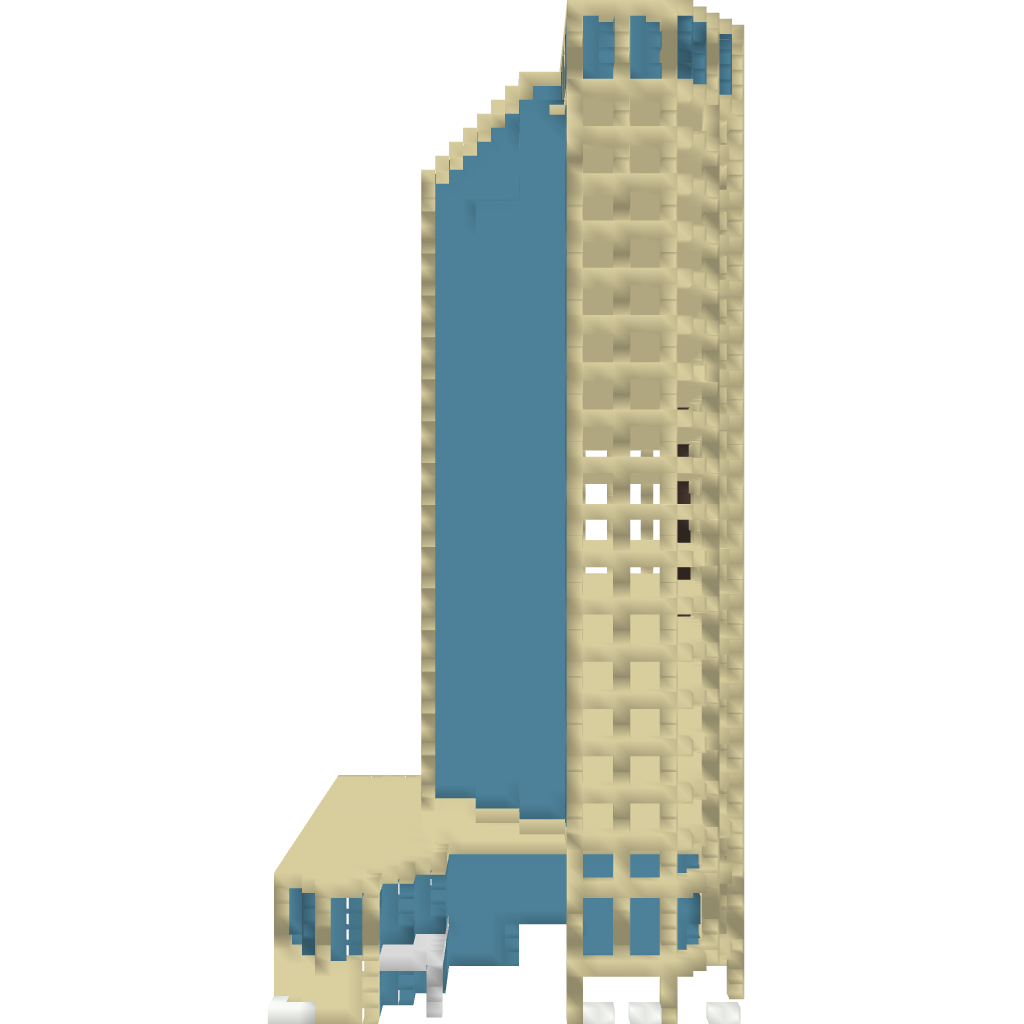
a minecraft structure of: Office Building